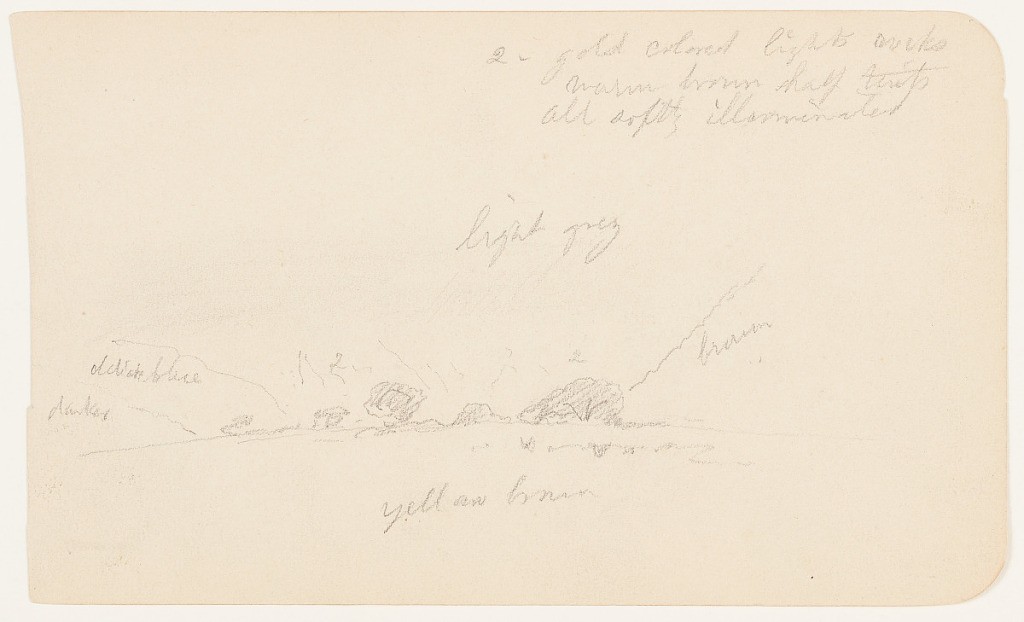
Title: Landscape in Mexico
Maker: Frederic Edwin Church, American, 1826–1900
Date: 1890–93
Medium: Graphite on off-white wove paper; verso: graphite
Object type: Drawing
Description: Landscape sketch from Mexico showing a view of several bushes or trees, at center, situated atop gently arching terrain with steep mountainsides framing the scene at left and right.

Verso: Mixed sketches from Mexico showing, at center, two ceramic jugs beside three propped-up sticks; at lower right, the outline of a head wearing a hat and a seated man facing us with his right hand outstretched; and at center right, the loose outline of a distant hill or mountain.